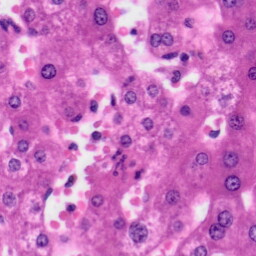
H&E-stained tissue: Liver